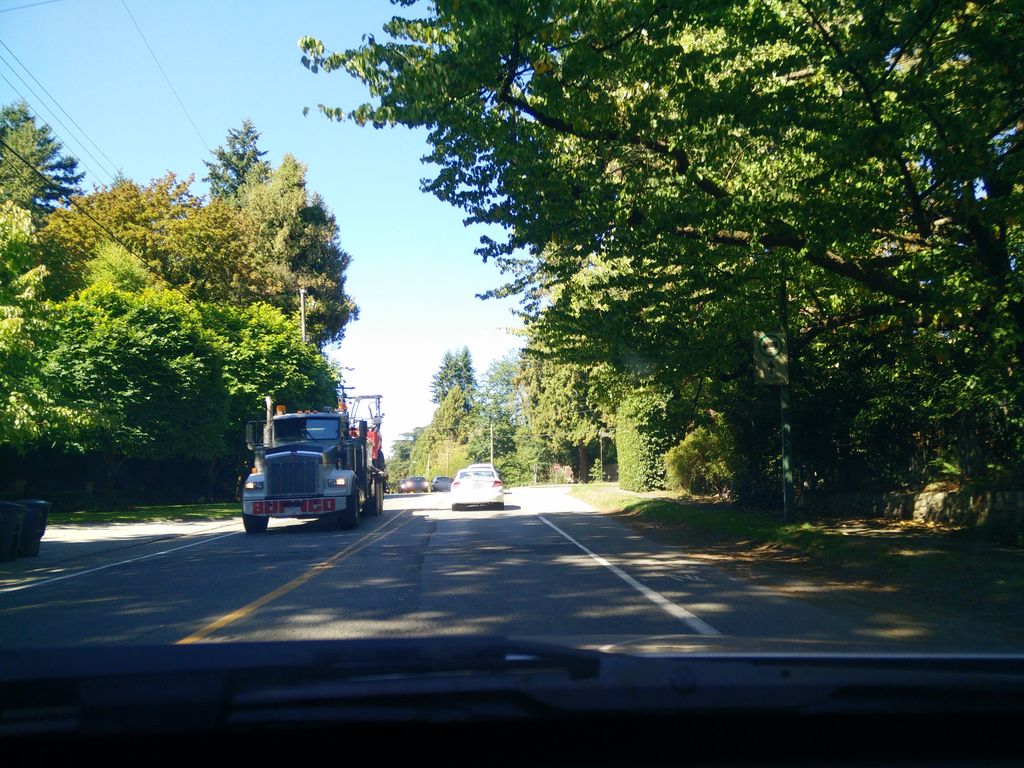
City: vancouver